Interaction volume radius: 10 \u00c5
Interaction volume height: 10 \u00c5
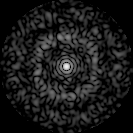
Disorder parameter: 0.8069